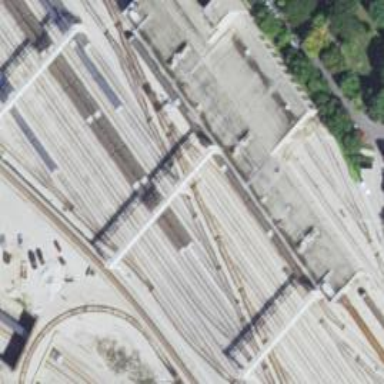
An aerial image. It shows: Yard area with electrified rail tracks.